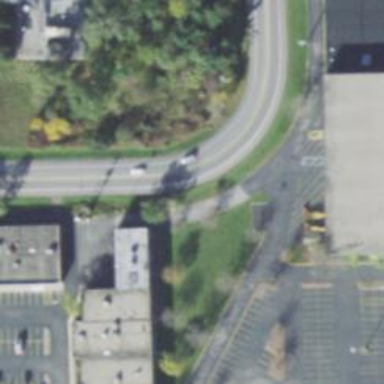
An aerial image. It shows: Asphalt road with primary link designation.